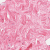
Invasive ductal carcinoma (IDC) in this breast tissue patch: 0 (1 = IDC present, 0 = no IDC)